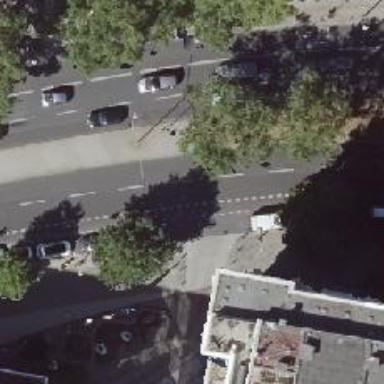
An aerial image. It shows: Secondary road with asphalt surface and parking lane on the right side.